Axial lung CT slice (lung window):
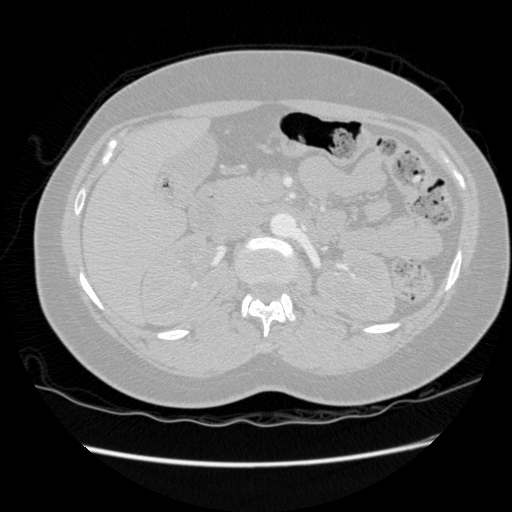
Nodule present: no